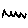
Label: zigzag